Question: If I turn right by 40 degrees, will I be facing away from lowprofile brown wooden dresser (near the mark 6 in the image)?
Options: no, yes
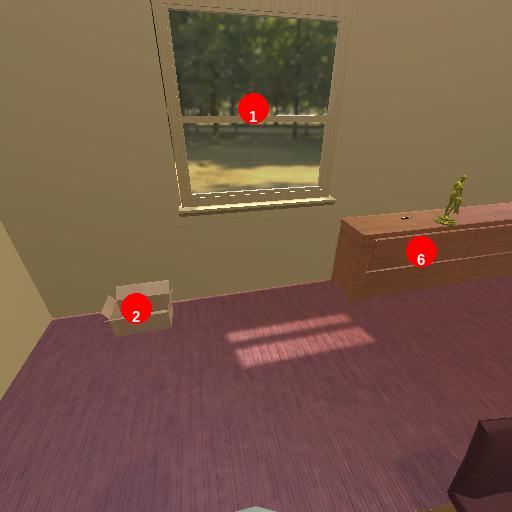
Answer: no